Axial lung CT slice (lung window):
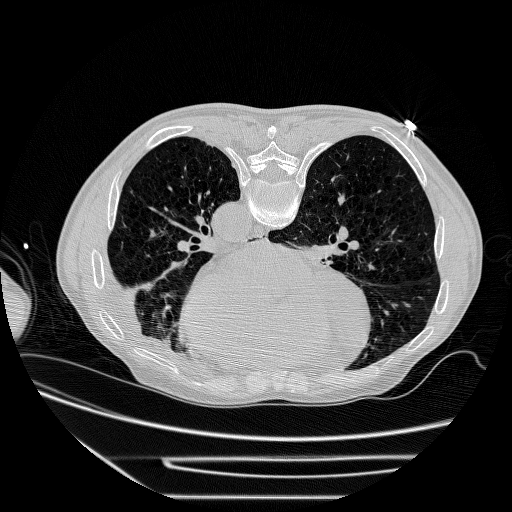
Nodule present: no